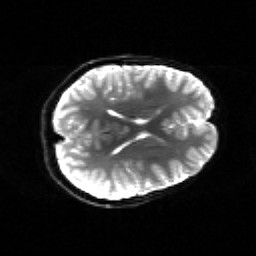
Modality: sbref
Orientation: axial
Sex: female
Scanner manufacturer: siemens
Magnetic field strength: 3 T
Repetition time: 5 s
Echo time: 0.071 s